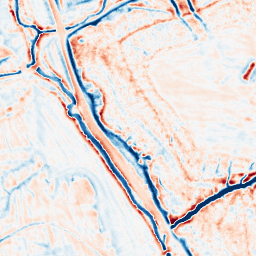
Category: edge_preserving
Decomposition family: bilateral
Decomposition parameters: d: 15
sigma_color: 25
sigma_space: 25
Upsampling method: bilinear
Upsampling parameters: scale: 4
Upsampling scale: 4